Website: apple
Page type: address-validator
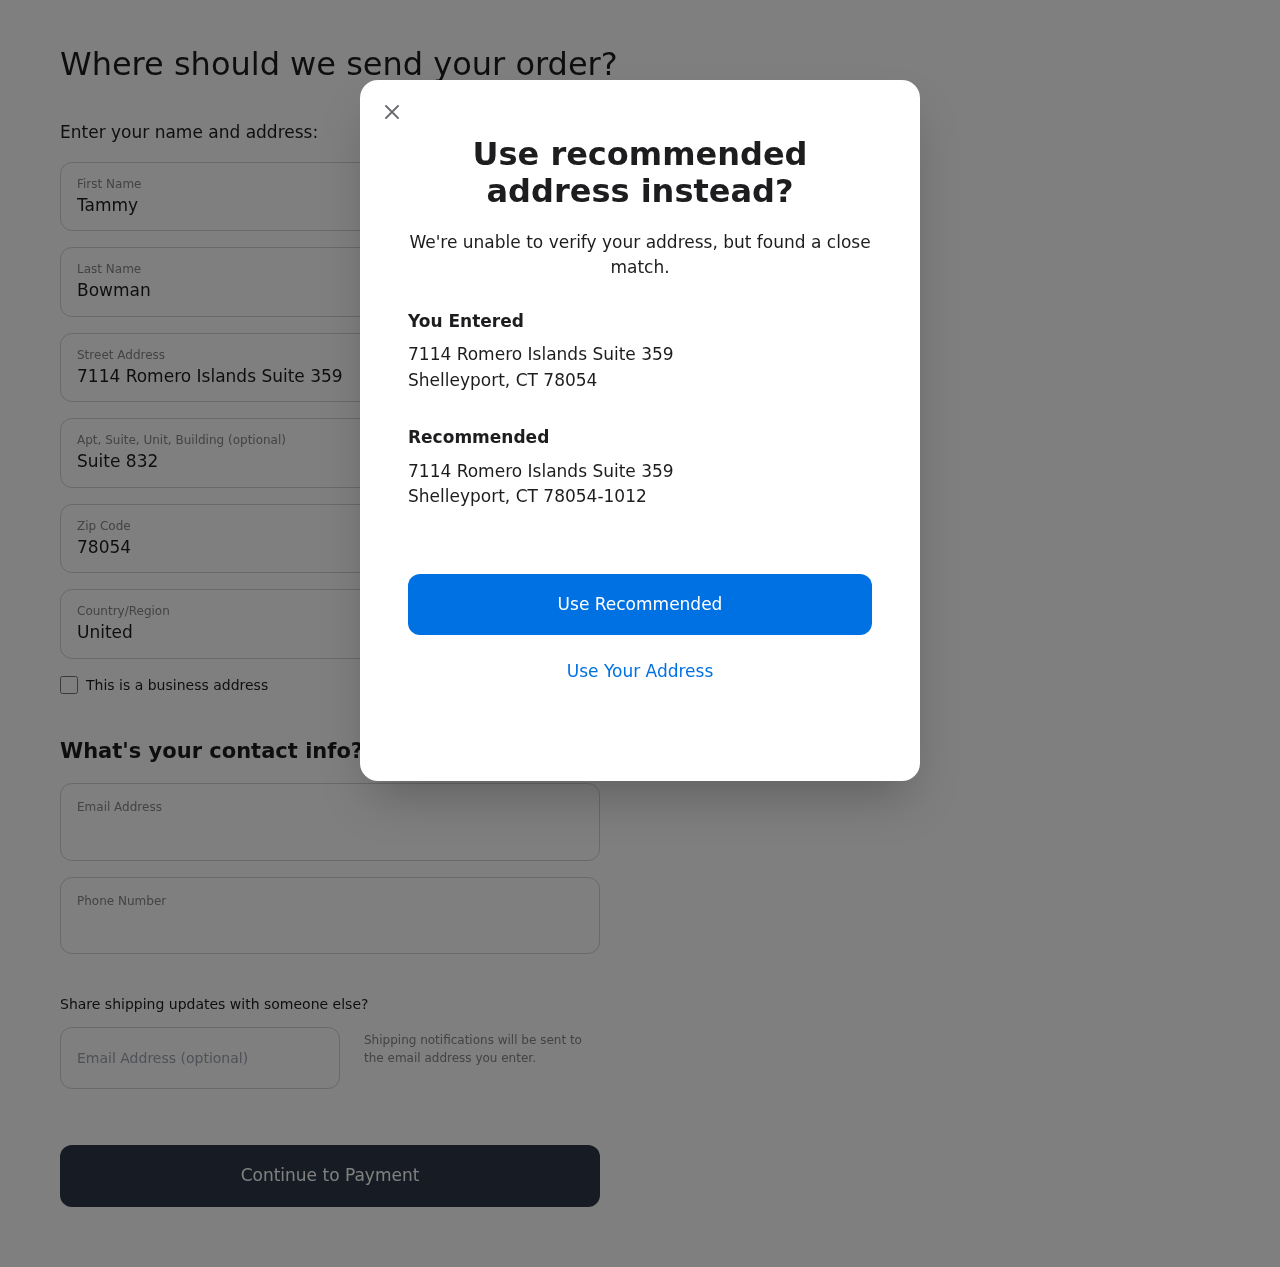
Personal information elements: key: PII_CITY
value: Shelleyport
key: PII_COUNTRY
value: United States
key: PII_EMAIL
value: tammybowman@gmail.com
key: PII_FIRSTNAME
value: Tammy
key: PII_GIFT_EMAIL
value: felicia.williams@hotmail.com
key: PII_LASTNAME
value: Bowman
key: PII_PHONE
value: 7083349645
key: PII_POSTCODE
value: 78054
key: PII_POSTCODE_FULL
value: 78054-1012
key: PII_STATE_ABBR
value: CT
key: PII_STREET
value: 7114 Romero Islands Suite 359
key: PII_STREET2
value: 7114 Romero Islands Suite 359
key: PII_STREET2
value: Suite 832
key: PII_CITY2
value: Shelleyport
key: PII_STATE_ABBR2
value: CT